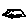
Label: car